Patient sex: M
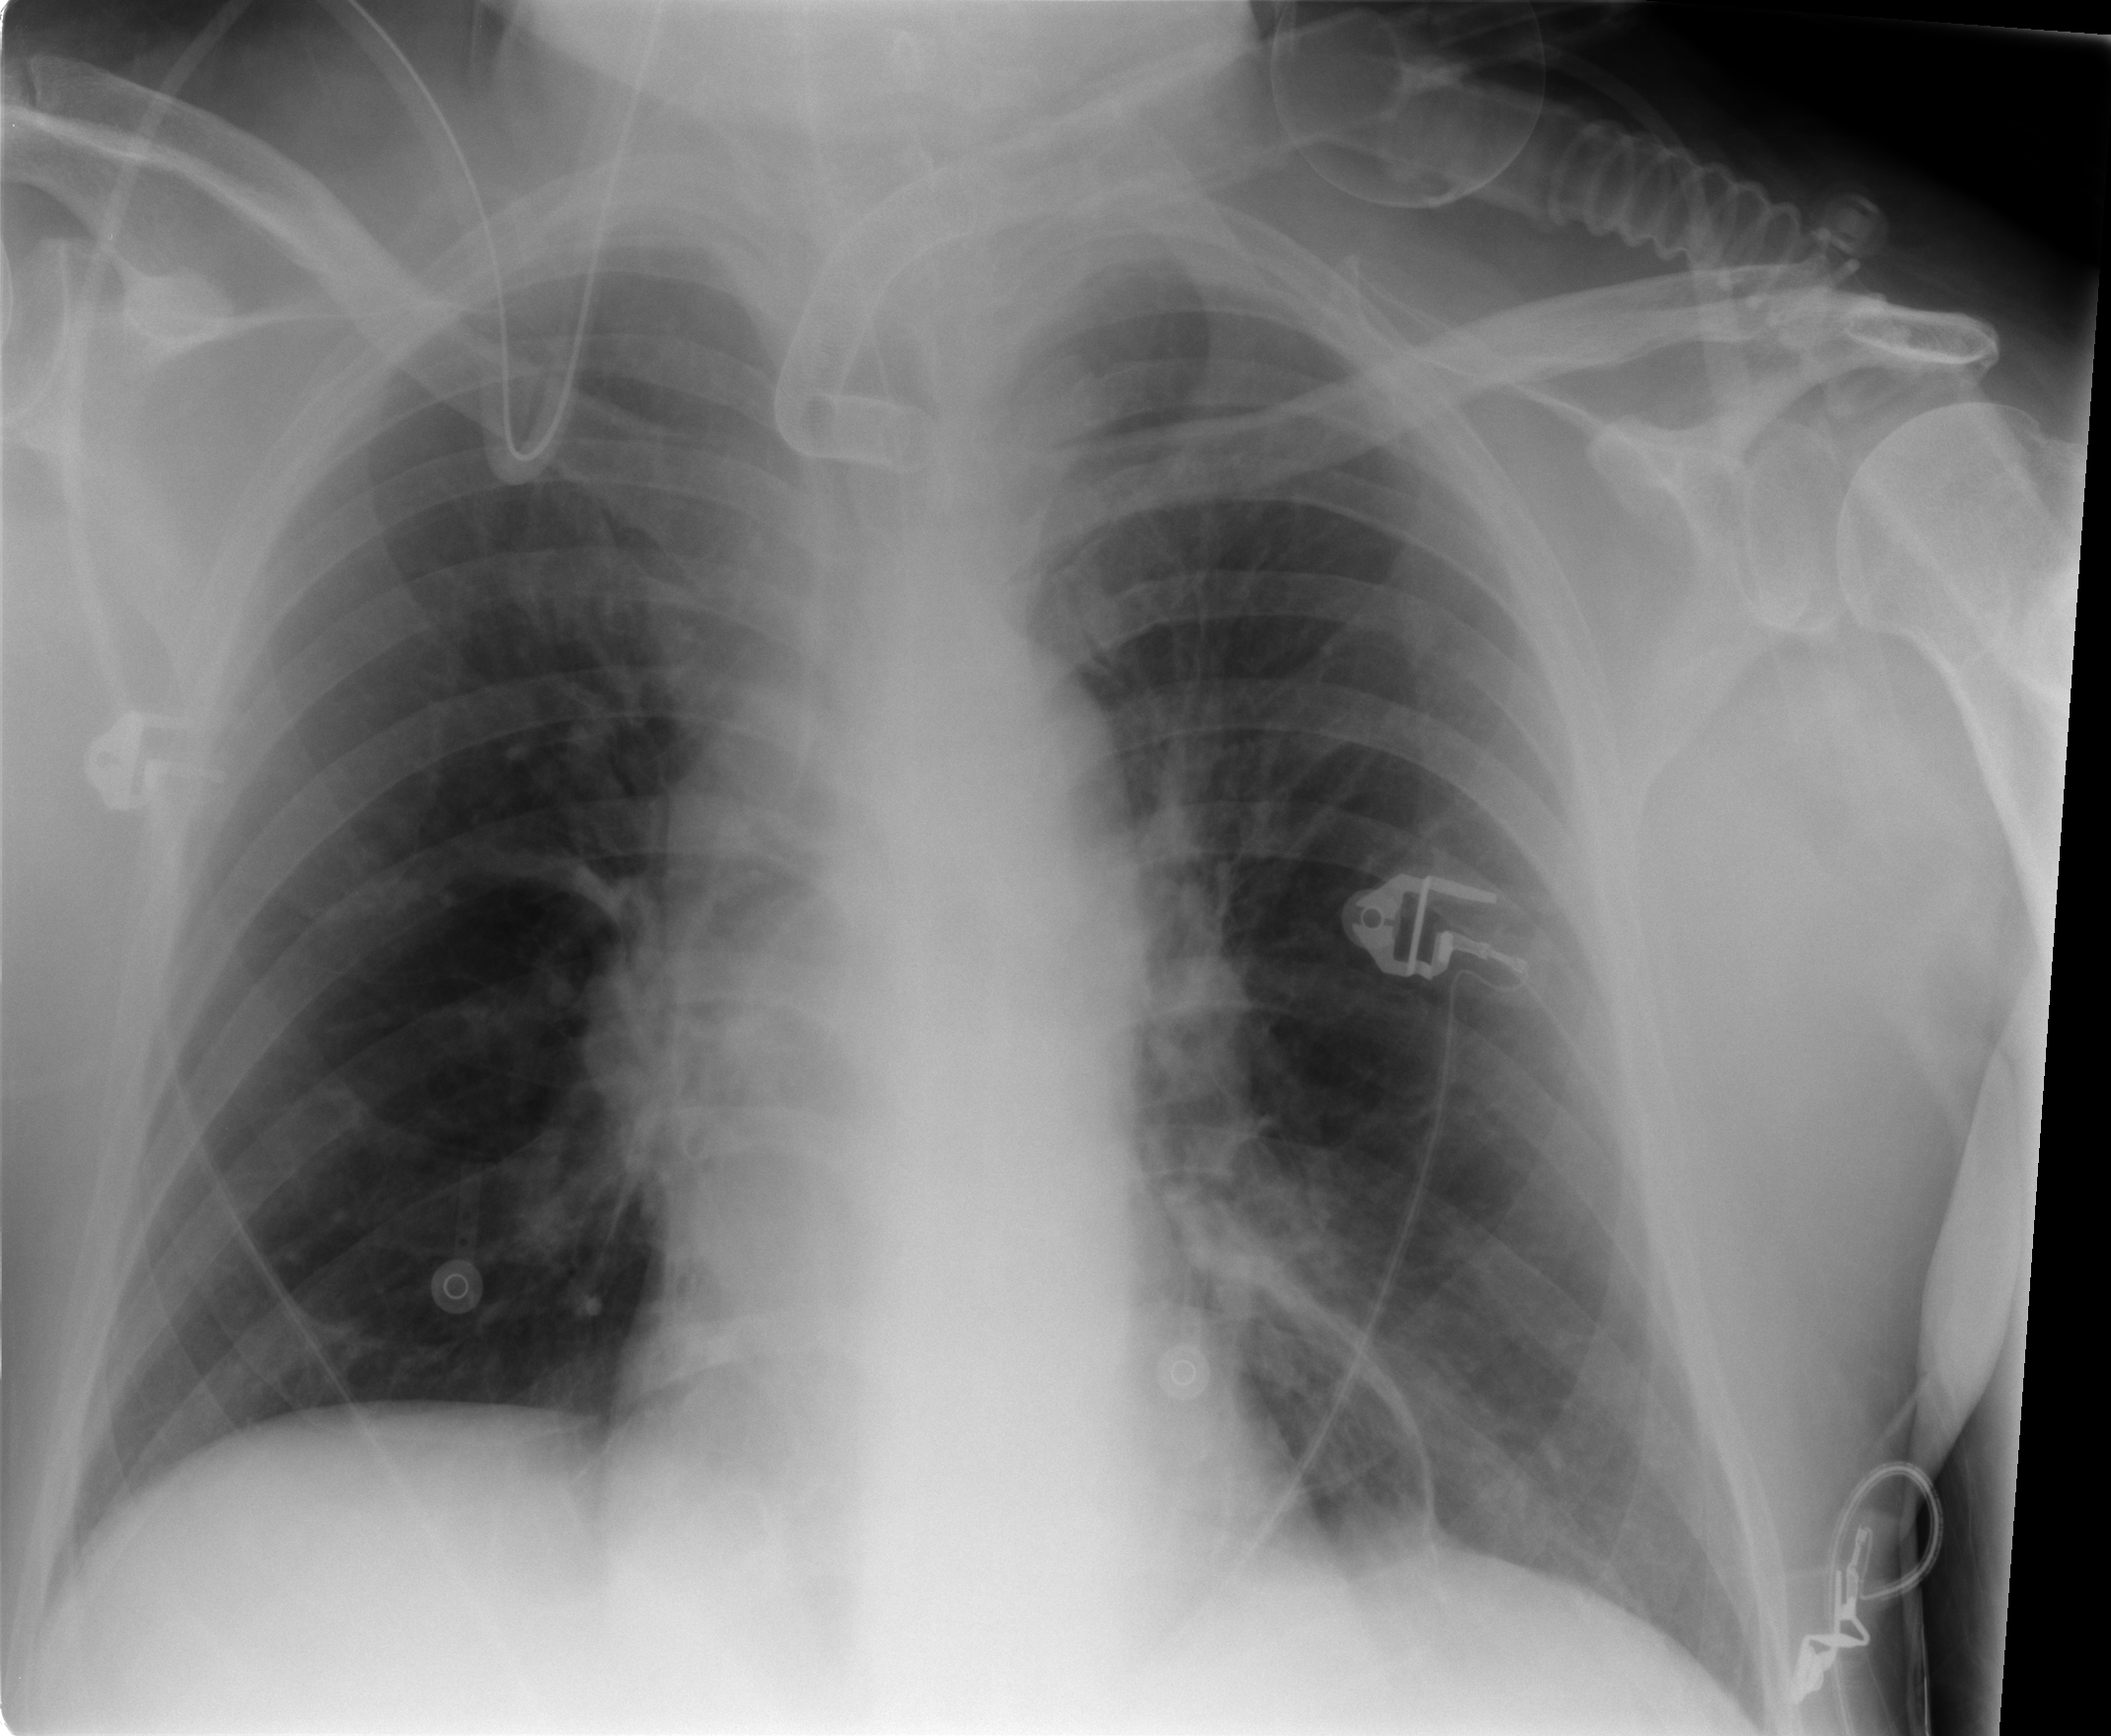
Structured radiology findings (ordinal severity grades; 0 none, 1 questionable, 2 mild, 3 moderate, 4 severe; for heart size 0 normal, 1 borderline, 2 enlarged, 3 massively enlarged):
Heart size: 0
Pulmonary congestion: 0
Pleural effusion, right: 0
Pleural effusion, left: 0
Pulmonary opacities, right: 0
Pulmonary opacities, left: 0
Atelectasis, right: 0
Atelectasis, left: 2